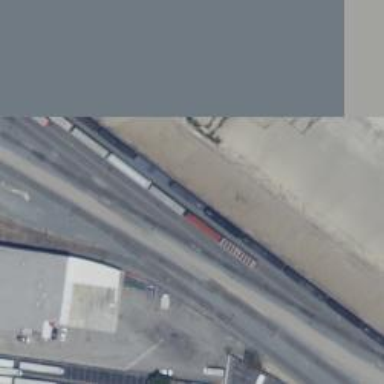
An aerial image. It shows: Railway yard used for servicing trains.